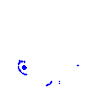
Particle: kaon